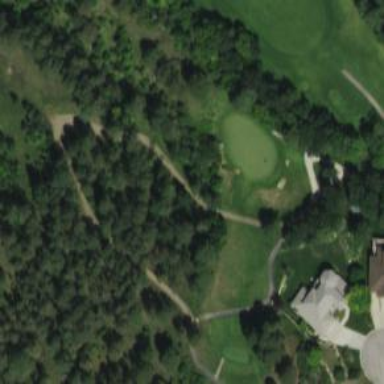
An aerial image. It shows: View of golf hole.